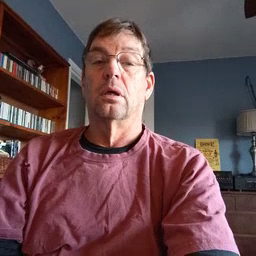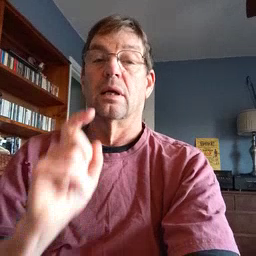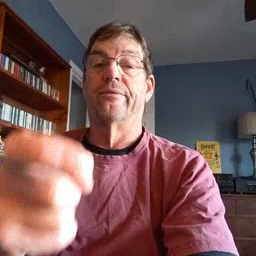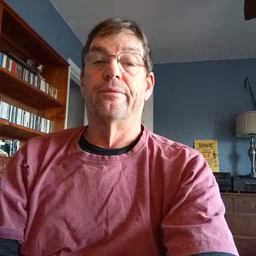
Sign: gift